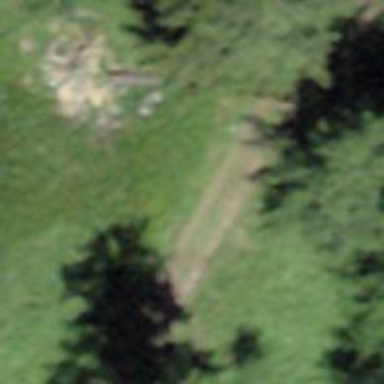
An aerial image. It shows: Grassy track with grade 5 track type.